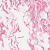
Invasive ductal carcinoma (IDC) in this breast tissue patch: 0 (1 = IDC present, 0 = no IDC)